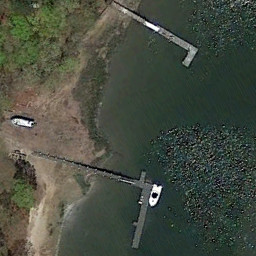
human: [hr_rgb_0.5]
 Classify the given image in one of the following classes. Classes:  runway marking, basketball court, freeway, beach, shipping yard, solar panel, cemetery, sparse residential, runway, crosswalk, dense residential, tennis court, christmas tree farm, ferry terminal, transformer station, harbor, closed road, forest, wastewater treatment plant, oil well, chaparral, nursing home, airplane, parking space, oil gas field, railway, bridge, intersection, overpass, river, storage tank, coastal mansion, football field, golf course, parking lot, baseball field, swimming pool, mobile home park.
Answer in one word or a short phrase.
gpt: ferry terminal